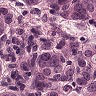
Metastatic tissue present: yes